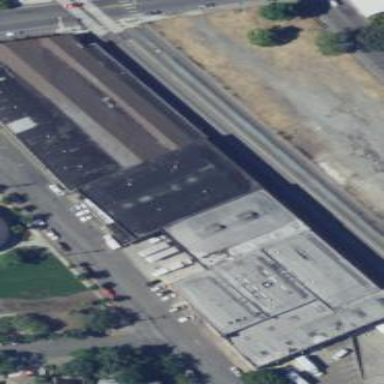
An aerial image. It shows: Commercial building.